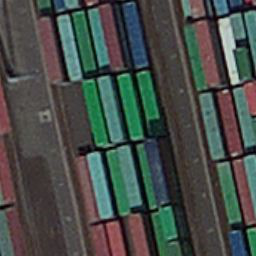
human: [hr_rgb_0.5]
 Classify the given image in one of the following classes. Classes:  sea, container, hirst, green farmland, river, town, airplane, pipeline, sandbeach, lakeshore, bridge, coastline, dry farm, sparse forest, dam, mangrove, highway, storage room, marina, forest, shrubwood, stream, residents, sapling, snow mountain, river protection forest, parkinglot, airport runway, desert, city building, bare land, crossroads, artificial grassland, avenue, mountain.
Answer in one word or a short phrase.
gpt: container